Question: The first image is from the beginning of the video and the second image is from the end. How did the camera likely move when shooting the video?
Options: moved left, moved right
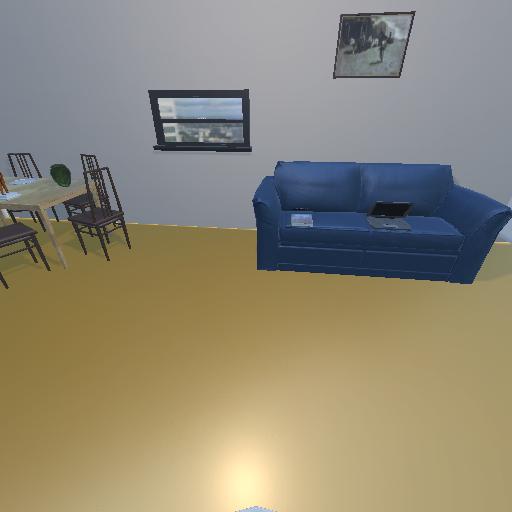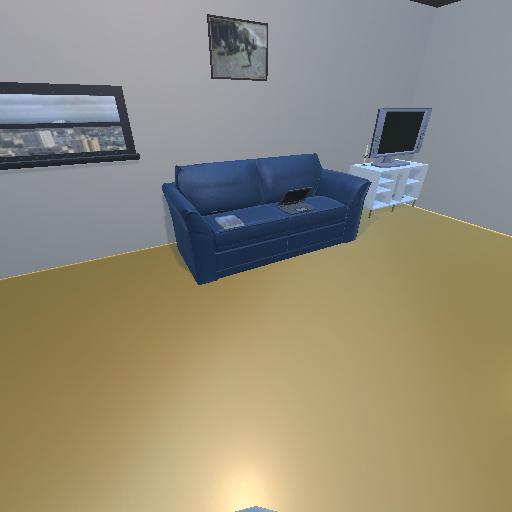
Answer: moved left